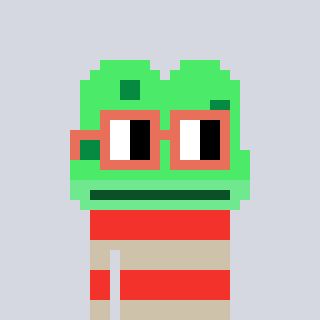
a pixel art character with square orange glasses, a frog-shaped head and a bege-colored body on a cool background